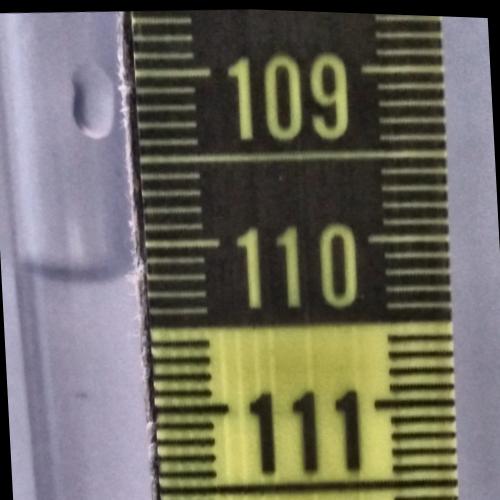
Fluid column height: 110.2 cm